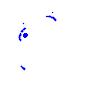
Particle: electron